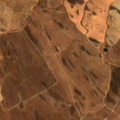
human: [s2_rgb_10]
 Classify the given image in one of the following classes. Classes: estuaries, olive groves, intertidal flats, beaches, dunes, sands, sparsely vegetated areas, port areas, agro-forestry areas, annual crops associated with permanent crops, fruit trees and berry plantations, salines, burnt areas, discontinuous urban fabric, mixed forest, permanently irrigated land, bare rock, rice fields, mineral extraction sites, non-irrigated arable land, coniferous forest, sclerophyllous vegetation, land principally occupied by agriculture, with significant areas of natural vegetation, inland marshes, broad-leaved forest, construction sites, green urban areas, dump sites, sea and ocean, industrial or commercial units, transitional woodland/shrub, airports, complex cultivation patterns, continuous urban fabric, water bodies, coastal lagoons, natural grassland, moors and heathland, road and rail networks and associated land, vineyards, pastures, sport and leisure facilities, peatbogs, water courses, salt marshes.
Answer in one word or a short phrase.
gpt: non-irrigated arable land, pastures, transitional woodland/shrub